Question: I am trying to make a post that should use the Default Model Binder functionality in ASP.NET MVC 2 but unfortunately I can't get through....
When I click on the checkout button I populate a form dinamically using jQuery code and then submit this form to the server. This is the form that get submitted
'''
<form action="/x/Order/Checkout" id="cartForm" method="post">
<input name="__RequestVerificationToken" type="hidden" value="UDjN9RdWheKyWK5Q71MvXAbbDNel6buJd5Pamp/jx39InuyYIQVptcEubIA2W8DMUzWwnZjSGkLspkmDPbsIxy8EVuLvfCSZJJnl/NrooreouptwM/PaBEz2v6ZjO3I26IKRGZPqLxGGfITYqlf8Ow==">
<input id="CustomerID" name="CustomerID" type="hidden" value="1">
<input id="FirmID" name="FirmID" type="hidden" value="2">
<input type="hidden" name="CartItems[0].ServiceTypeID" value="1">
<input type="hidden" name="CartItems[0].Quantity" value="1">
<input type="hidden" name="CartItems[1].ServiceTypeID" value="2">
<input type="hidden" name="CartItems[1].Quantity" value="1">
</form>
'''
This is the jQuery code that handle the submit event for the form
'''
$("#cartForm").submit(function (event) {
event.preventDefault();
var form = $("#cartForm");
var panel = form.parent();
panel.parent().block();
$.ajax({
type: "post",
dataType: "html",
url: '<%: Url.Content("~/Order/Checkout") %>',
async: false,
data: form.serialize(),
success: function (response, status, xml) {
panel.parent().unblock();
},
error: function (response) {
panel.parent().unblock();
}
});
});
'''
This is the controller action that should be get called
'''
[HttpPost]
[ValidateAntiForgeryToken]
public virtual ActionResult Checkout( CartModel cart ) {
}
'''
And finally this is the CartModel class involved
'''
public class CartModel : BaseModel
{
public int CustomerID { get; set; }
public int FirmID { get; set; }
public List<CartItemModel> CartItems { get; set; }
public CartModel() {
CartItems = new List<CartItemModel>();
}
}
public class CartItemModel : BaseModel
{
public int ServiceTypeID { get; set; }
public int Quantity { get; set; }
}
'''
But the default Model Binder does not bind the web form data to a CartModel class. Using Fiddler I have been able to see that the data sent to the server is correct as you can see from the following snapshot

Any suggestion?
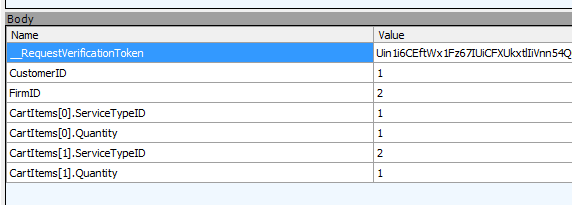
Answer: Following @Artem K. comment, the code looks good.
Please verify if the BaseModel class prevents the object being binded. Also verify that you dont have any Filter preventing the request being executed (like Authorize, etc.)